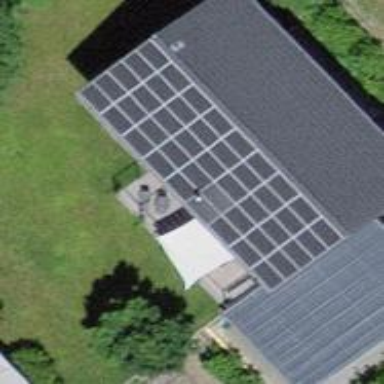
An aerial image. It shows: Solar photovoltaic panel generator.